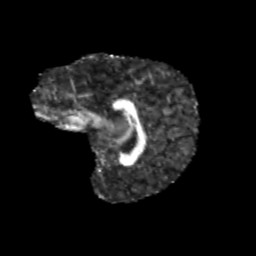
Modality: FA
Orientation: sagittal
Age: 9
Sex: female
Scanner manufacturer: siemens
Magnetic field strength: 3 T
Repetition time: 3.8 s
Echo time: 0.07 s